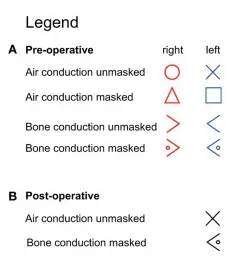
Hearing test. Postoperative, with the persistence of similar conductive hearing loss on the left (black traces).
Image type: pathology (immunostaining)